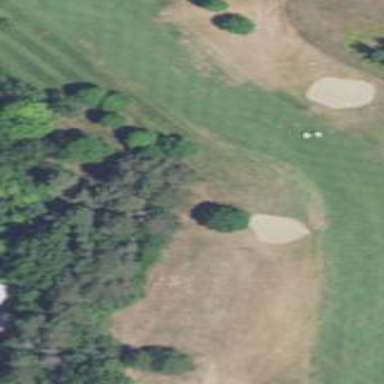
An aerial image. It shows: Golf fairway in the image.